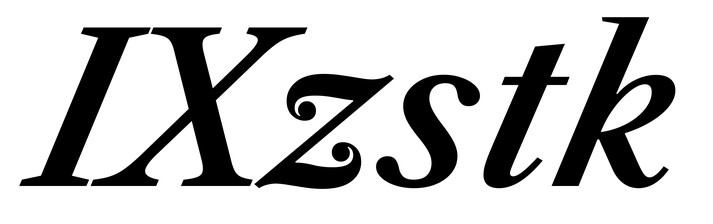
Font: LibreCaslonText-Italic_SemiBold_Italic